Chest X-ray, AP view. Patient: 52 years old, sex M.
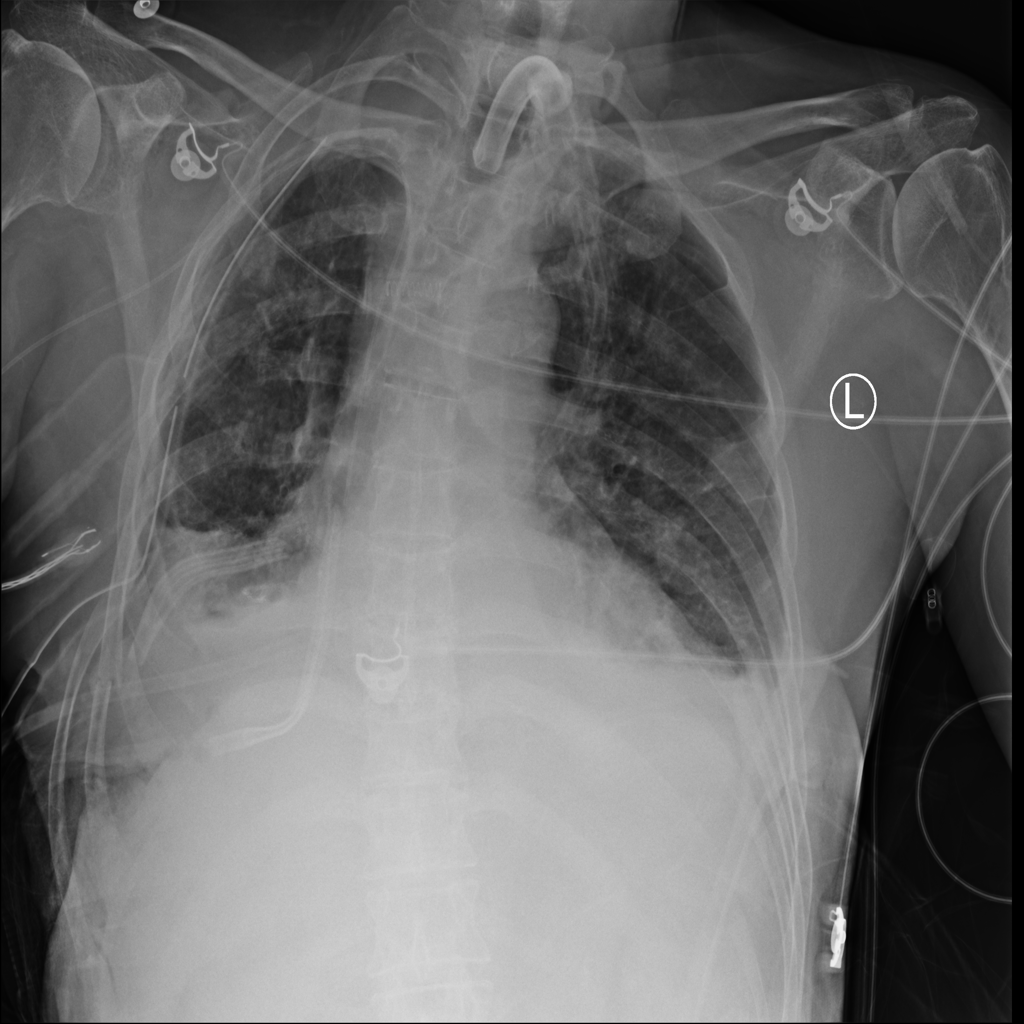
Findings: Fibrosis, Pleural_Thickening